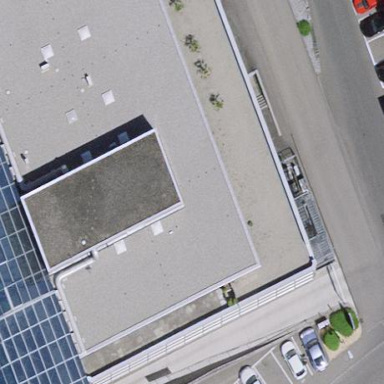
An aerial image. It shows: Industrial building.